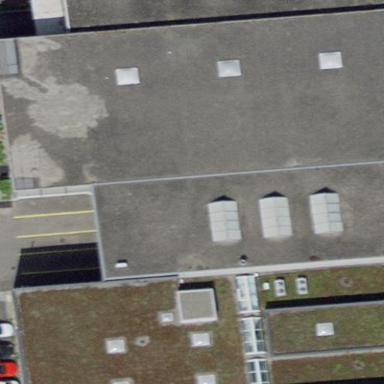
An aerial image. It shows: Industrial building.